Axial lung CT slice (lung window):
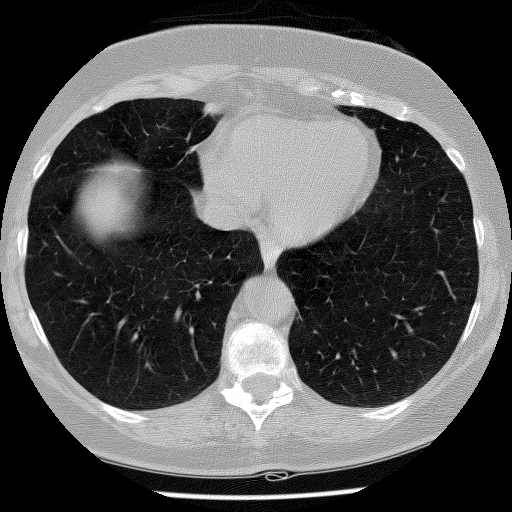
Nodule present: no